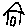
Label: house